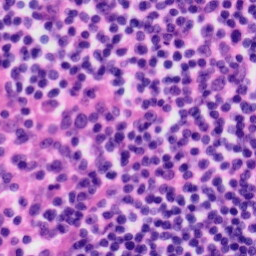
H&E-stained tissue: Tonsil